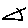
Label: star